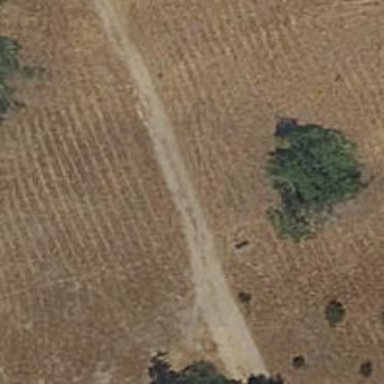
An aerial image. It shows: Dirt path.